Question: What is Wi-Fi status?
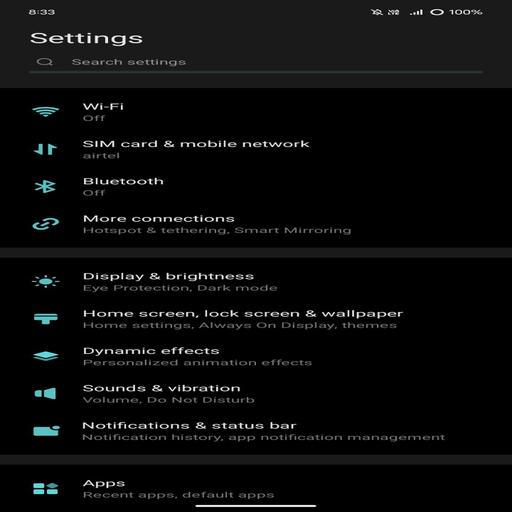
Answer: Wi-Fi off